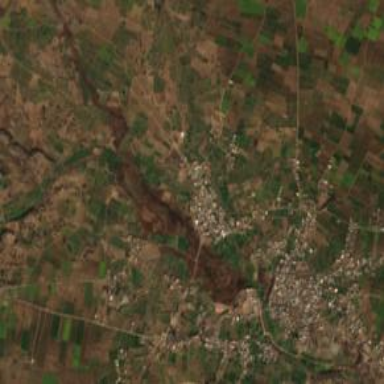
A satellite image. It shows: Village area.